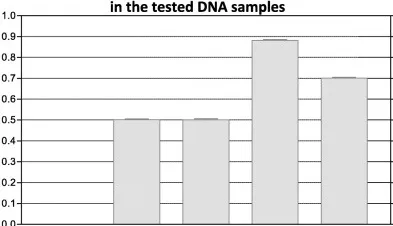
Sanger DNA sequencing and absolute quantitation by digital PCR analyses of ABCC8:c.1792C > T and allele difference plots of chromosome 11. B; The proportion of c.1792 T variant in mother, father and proband. The c.1792 T was absent in the mother and presence at 50% in father and proband blood DNA. Pancreas 1A and 2A DNA showed to have 88.8 and 70.6%. Of c.1792 T. The proportion of c.1792 T in each DNA sample was averaged of 3 independent assays. Error bars: standard error mean.
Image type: chart (chart)